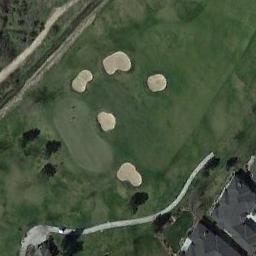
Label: golf_course